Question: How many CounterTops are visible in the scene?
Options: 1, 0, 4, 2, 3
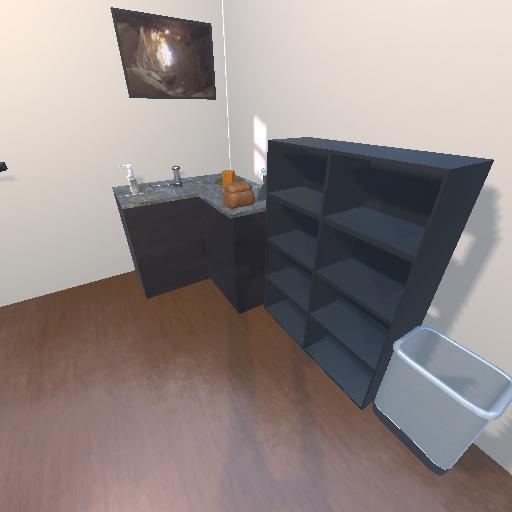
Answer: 1